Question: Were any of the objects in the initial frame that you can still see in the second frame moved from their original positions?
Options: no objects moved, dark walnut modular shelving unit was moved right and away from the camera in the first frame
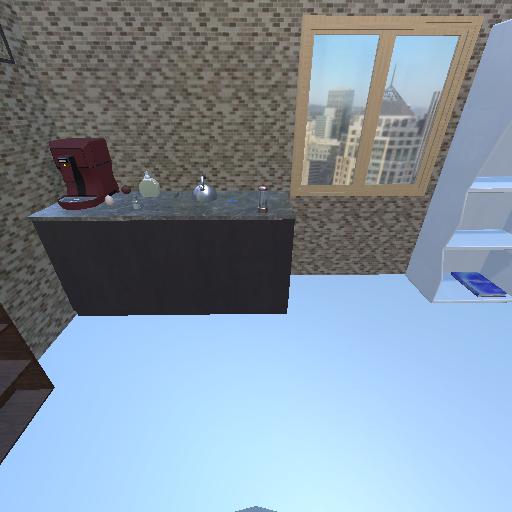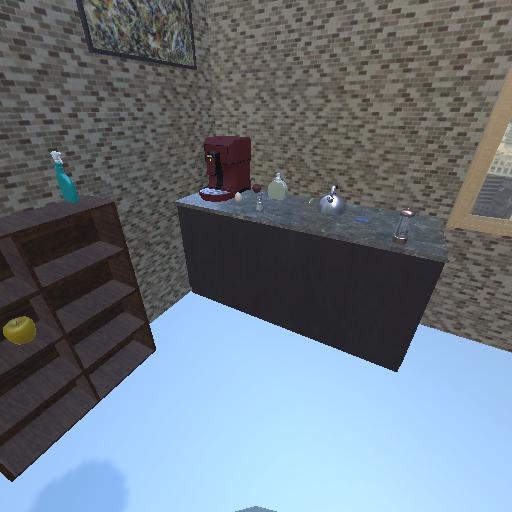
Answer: no objects moved